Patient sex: M
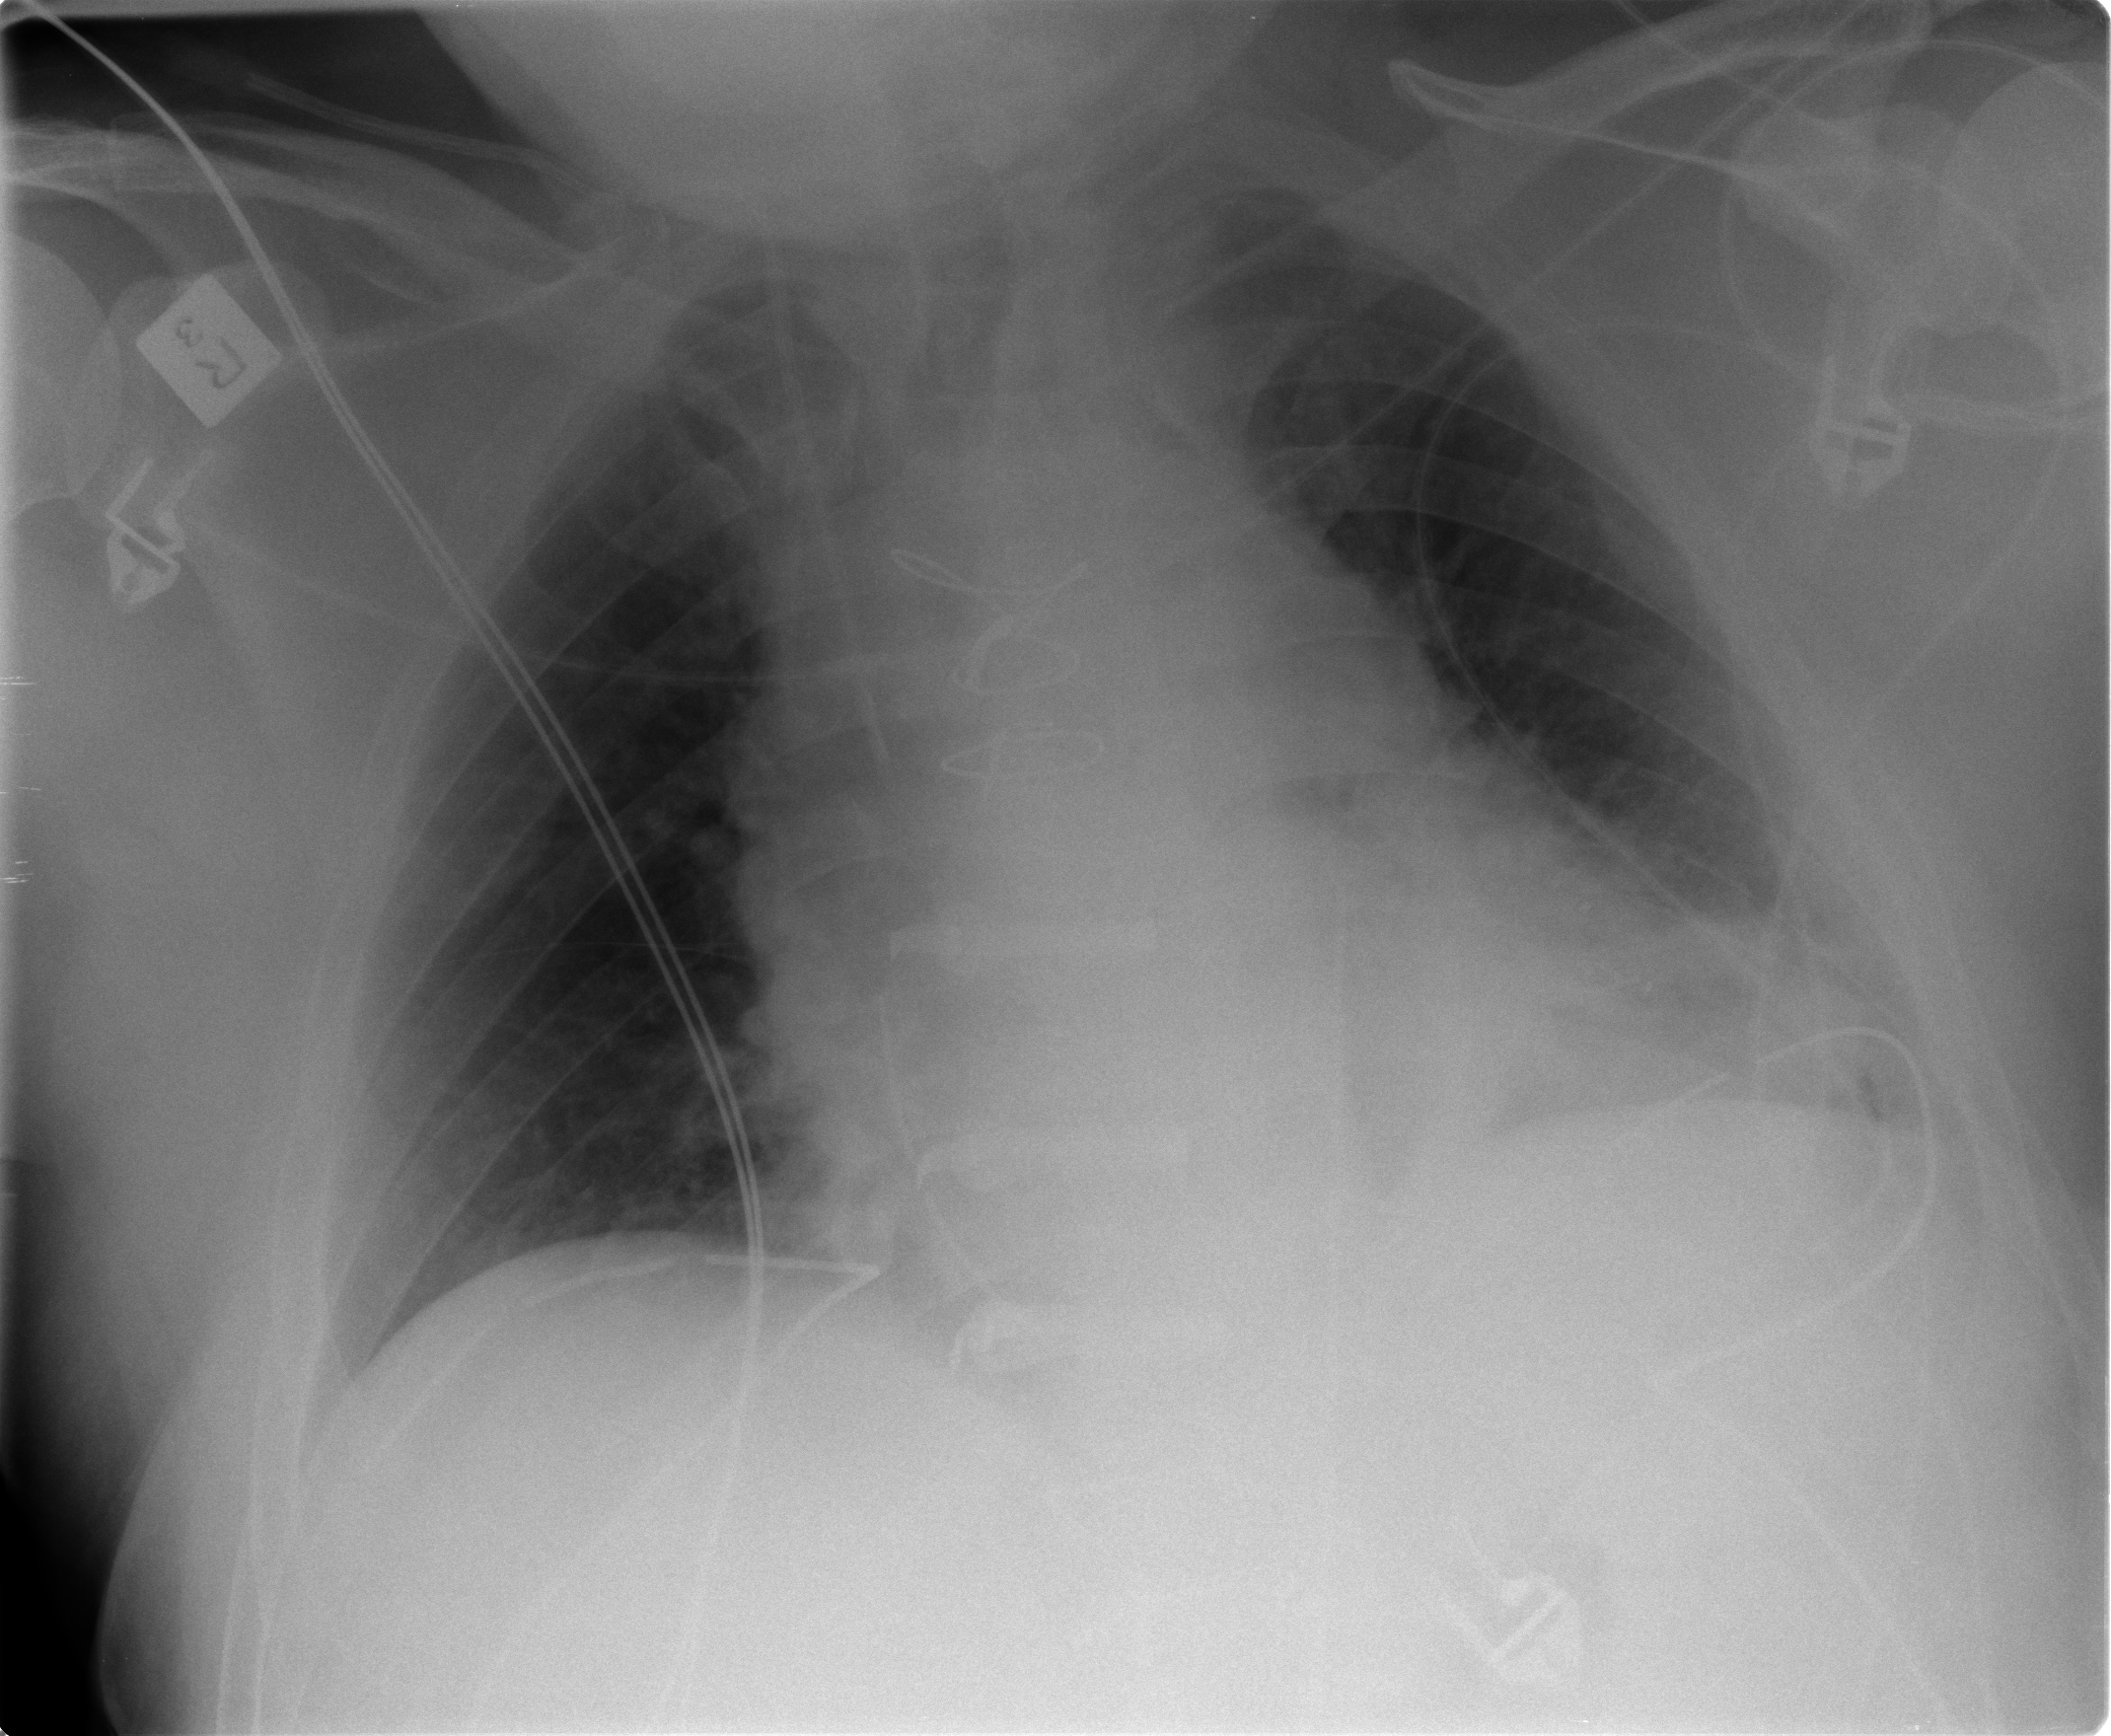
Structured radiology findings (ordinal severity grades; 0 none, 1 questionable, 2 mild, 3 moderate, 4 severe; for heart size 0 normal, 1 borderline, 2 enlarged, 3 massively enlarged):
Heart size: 2
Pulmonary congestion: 0
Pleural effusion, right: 0
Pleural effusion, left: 1
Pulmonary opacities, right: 0
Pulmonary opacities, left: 0
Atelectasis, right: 1
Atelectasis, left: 2